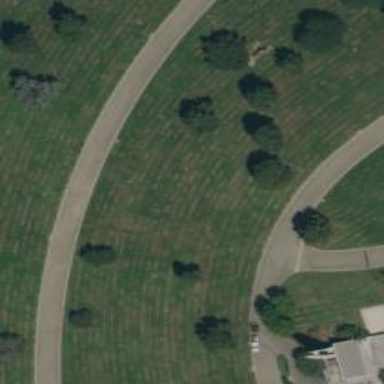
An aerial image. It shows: Sector within cemetery.